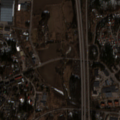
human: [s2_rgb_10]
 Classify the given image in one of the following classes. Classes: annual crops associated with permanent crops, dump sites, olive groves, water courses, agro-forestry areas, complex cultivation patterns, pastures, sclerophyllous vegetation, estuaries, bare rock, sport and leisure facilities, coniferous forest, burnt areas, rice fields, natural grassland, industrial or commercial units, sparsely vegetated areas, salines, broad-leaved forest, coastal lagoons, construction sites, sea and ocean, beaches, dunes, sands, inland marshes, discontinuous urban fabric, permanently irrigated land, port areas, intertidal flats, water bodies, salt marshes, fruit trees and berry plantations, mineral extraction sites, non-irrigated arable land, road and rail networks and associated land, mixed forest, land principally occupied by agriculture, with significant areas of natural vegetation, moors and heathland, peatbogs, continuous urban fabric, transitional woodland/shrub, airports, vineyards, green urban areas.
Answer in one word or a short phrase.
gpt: discontinuous urban fabric, industrial or commercial units, non-irrigated arable land, land principally occupied by agriculture, with significant areas of natural vegetation, mixed forest